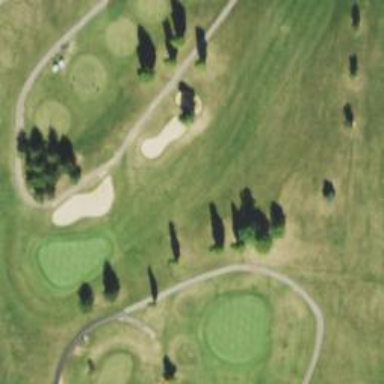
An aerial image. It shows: Golf hole.